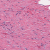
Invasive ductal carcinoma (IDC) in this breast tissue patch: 0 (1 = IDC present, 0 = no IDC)